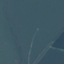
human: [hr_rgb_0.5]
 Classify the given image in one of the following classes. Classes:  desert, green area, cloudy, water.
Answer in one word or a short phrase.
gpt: water